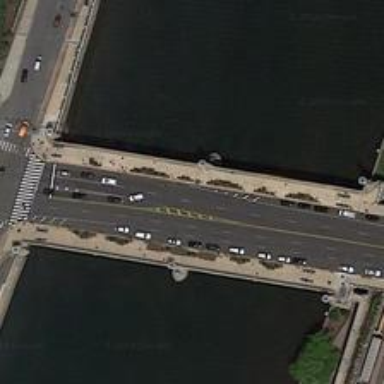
The bridge across the river is two-way six-line .